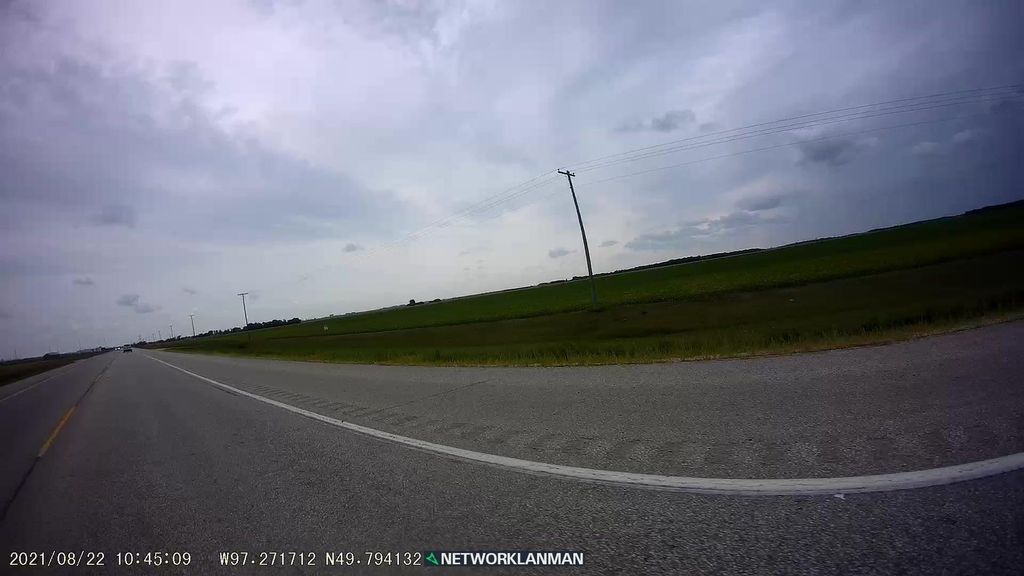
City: winnipeg